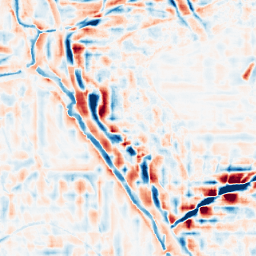
Category: wavelet
Decomposition family: wavelet_reverse_biorthogonal
Decomposition parameters: wavelet: rbio2.4
level: 4
Upsampling method: sinc_blackman
Upsampling parameters: scale: 2
kernel_size: 4
Upsampling scale: 2